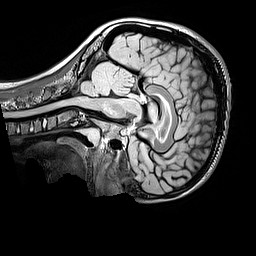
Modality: FLAIR
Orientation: sagittal
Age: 10
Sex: female
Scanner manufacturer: siemens
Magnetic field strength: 3 T
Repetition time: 5 s
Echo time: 0.388 s